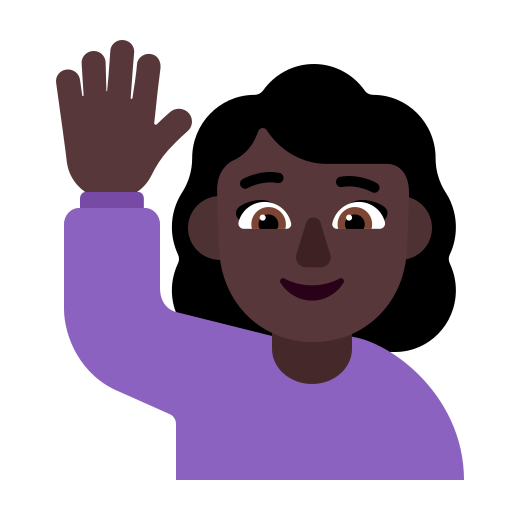
woman raising hand flat dark